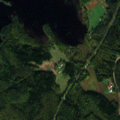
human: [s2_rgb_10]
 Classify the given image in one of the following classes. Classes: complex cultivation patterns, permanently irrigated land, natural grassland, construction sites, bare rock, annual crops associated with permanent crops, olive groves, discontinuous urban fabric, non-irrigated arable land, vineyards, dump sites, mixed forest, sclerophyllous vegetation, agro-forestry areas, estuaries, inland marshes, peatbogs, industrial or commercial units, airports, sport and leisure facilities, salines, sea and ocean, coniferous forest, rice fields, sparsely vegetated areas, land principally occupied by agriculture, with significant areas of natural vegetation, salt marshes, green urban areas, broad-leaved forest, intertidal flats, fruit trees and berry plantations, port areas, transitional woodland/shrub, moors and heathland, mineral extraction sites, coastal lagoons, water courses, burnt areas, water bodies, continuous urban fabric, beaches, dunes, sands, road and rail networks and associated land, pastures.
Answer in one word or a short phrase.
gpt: coniferous forest, mixed forest, water bodies